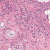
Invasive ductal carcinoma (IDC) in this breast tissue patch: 1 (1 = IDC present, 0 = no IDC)